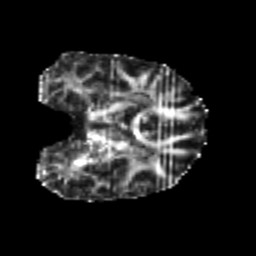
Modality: FA
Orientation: coronal
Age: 22
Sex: female
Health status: healthy
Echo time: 0.074 s